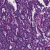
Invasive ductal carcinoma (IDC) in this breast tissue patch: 0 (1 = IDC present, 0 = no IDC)